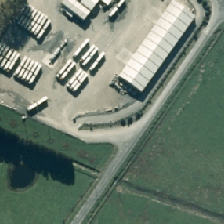
Land cover: shortrotation_cropland